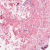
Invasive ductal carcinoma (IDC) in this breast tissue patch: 0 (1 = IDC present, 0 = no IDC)